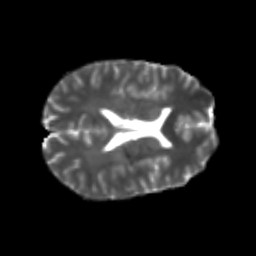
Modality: T2w
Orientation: axial
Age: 22
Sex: male
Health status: healthy
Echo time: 0.074 s